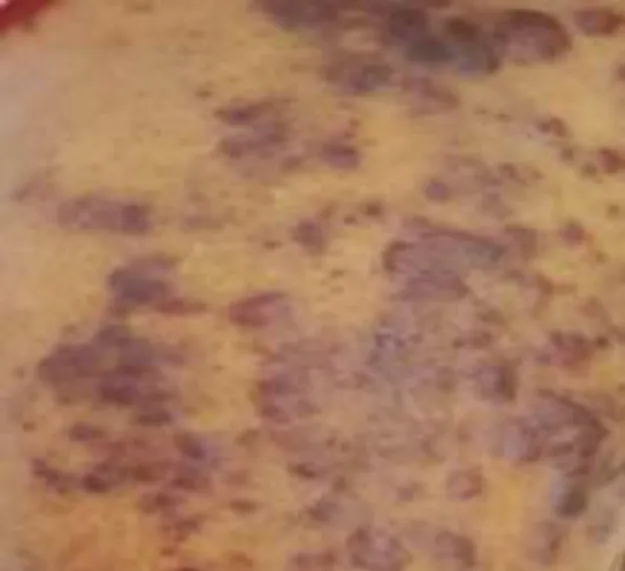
Multiple, plaque-like, violaceous skin lesions in lower extremities.
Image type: medical_photograph (skin_photograph)